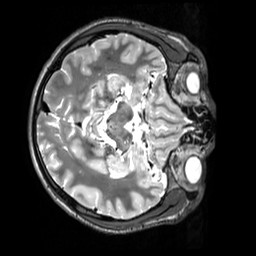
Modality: T2w
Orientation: axial
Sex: male
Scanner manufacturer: siemens
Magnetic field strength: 3 T
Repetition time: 3.2 s
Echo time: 0.409 s